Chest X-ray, PA view. Patient: 24 years old, sex M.
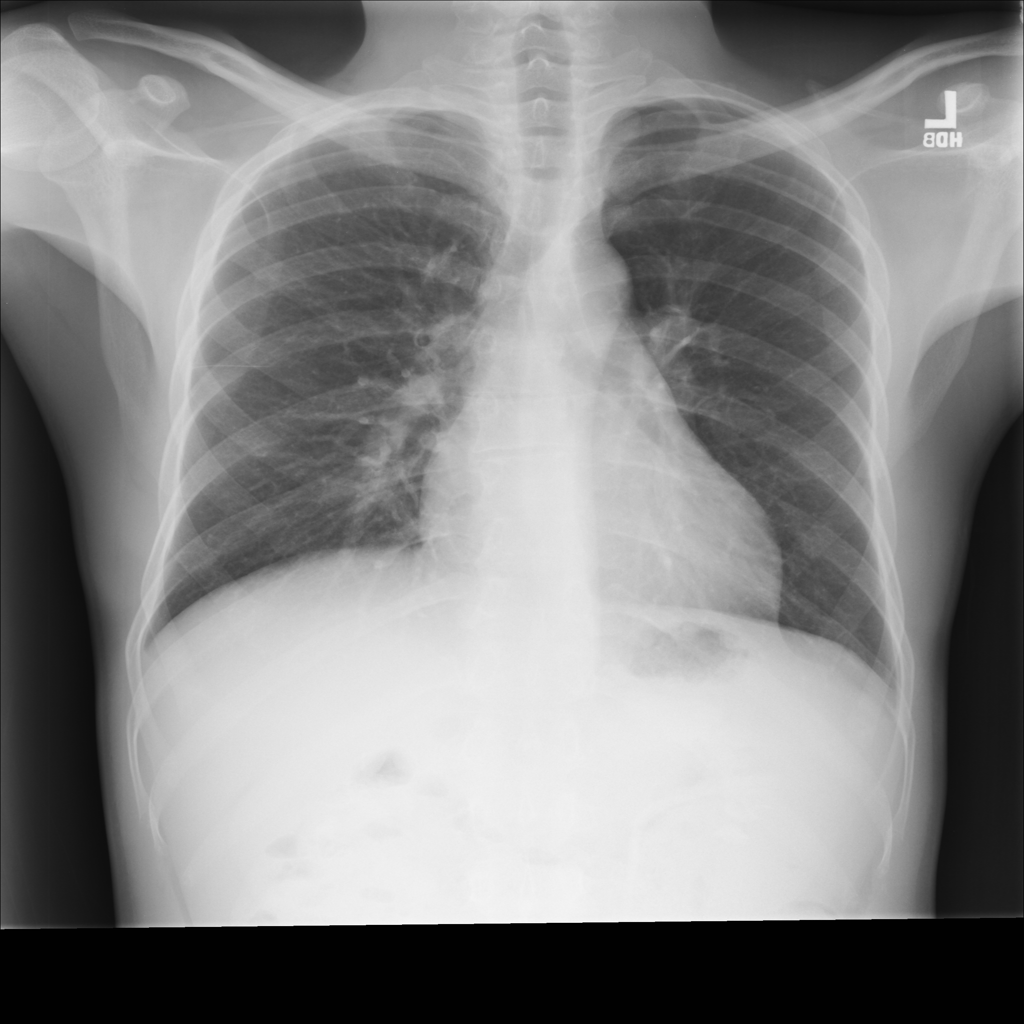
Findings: No Finding